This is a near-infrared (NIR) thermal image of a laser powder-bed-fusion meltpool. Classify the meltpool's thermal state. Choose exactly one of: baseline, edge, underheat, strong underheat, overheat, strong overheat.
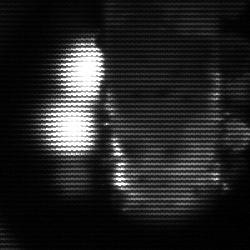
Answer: strong underheat